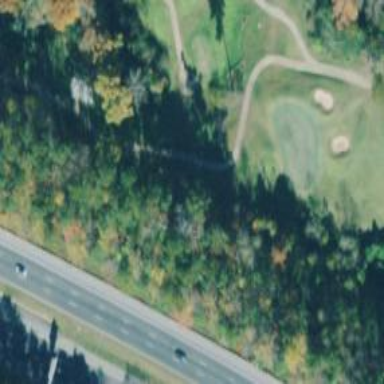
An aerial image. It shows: Golf tee.